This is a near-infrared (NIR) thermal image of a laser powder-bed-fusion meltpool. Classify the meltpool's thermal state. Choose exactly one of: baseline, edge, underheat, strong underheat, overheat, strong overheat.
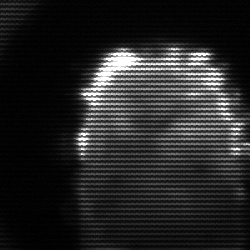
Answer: baseline